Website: home-depot
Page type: billing-address
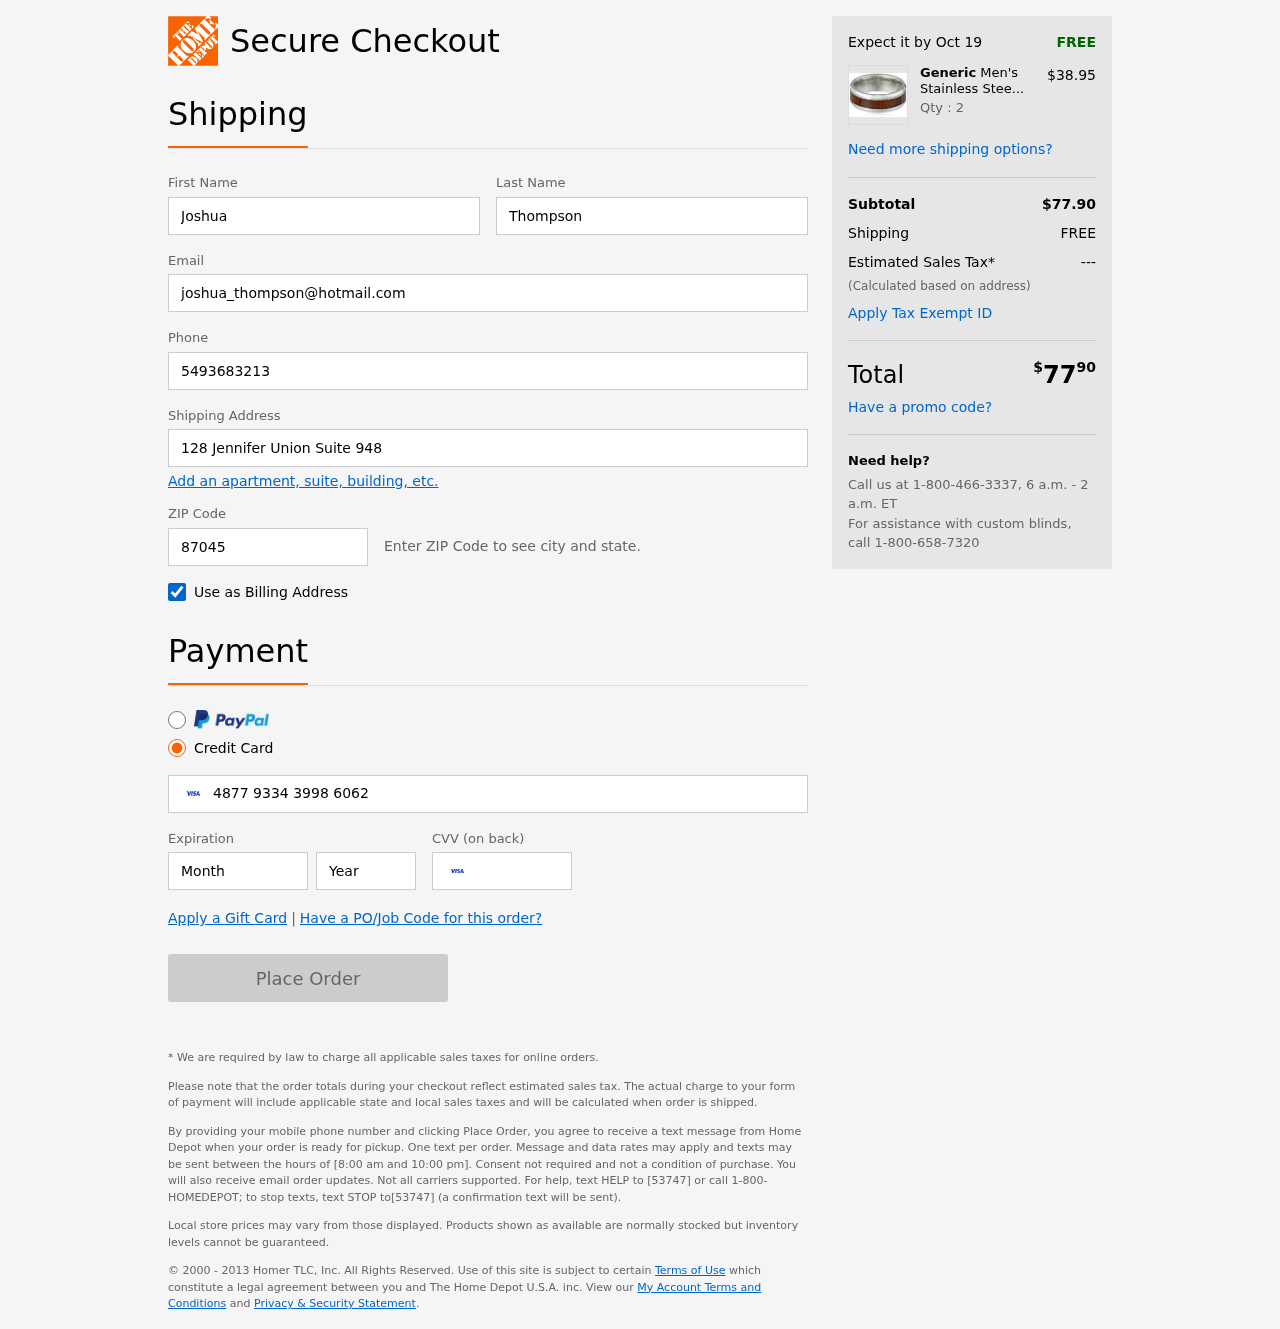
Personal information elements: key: PII_FIRSTNAME
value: Joshua
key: PII_LASTNAME
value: Thompson
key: PII_EMAIL
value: joshua_thompson@hotmail.com
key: PII_PHONE
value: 5493683213
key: PII_STREET
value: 128 Jennifer Union Suite 948
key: PII_POSTCODE
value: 87045
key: PII_CARD_NUMBER
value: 4877 9334 3998 6062
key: PII_CARD_EXPIRY_MONTH
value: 10
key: PII_CARD_CVV
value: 847
Product elements: key: PRODUCT1_BRAND
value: Generic
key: PRODUCT1_NAME
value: Men's Stainless Steel Light Wooden Inlay Ring, Size 11
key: PRODUCT1_PRICE
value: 38.95
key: PRODUCT1_QUANTITY
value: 2
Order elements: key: ORDER_DELIVERY_DATE
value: Oct 19
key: ORDER_SUBTOTAL
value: $77.90
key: ORDER_SHIPPING_COST
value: FREE
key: ORDER_TAX
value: ---
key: ORDER_TOTAL2
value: $7790